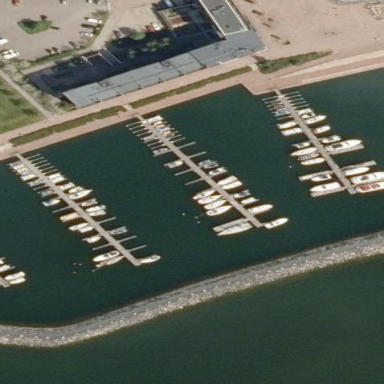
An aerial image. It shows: Marina area for leisure land.